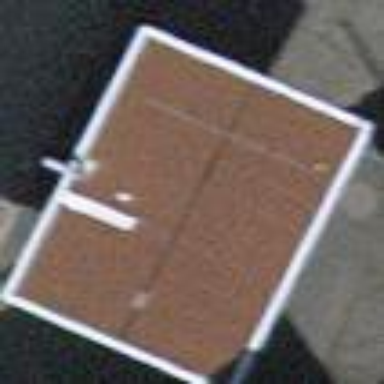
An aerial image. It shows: View of roof of building.